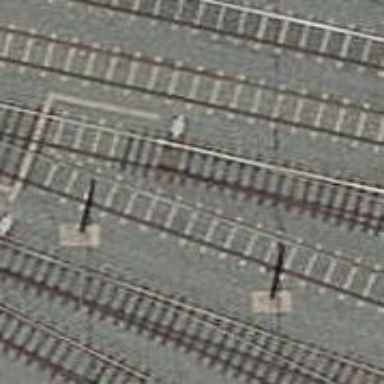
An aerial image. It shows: Railway switch.